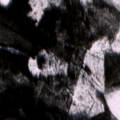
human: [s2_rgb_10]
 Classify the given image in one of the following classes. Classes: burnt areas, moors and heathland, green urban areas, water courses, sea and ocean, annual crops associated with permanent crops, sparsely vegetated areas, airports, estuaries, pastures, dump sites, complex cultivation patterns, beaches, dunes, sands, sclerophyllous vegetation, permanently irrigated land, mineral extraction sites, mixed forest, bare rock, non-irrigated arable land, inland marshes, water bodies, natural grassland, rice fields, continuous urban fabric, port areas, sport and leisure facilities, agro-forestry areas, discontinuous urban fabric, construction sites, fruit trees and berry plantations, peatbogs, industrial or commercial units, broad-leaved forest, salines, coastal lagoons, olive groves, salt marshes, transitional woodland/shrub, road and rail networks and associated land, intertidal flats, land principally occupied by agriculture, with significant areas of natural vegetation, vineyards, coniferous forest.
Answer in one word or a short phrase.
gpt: coniferous forest, mixed forest, transitional woodland/shrub, peatbogs